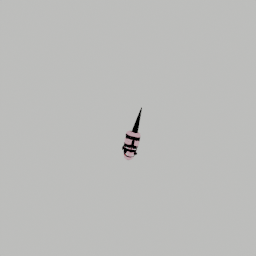
Label: animals